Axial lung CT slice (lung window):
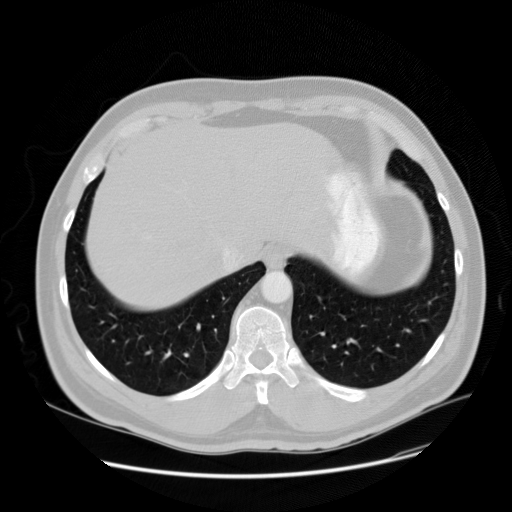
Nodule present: no